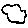
Label: cloud